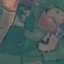
Label: Pasture